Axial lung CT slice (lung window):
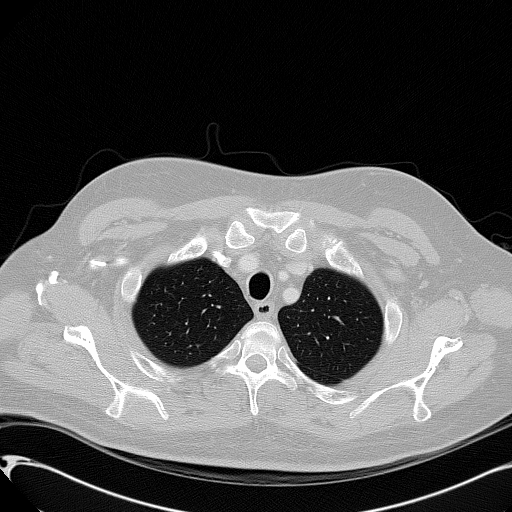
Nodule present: no